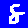
Digit: 8